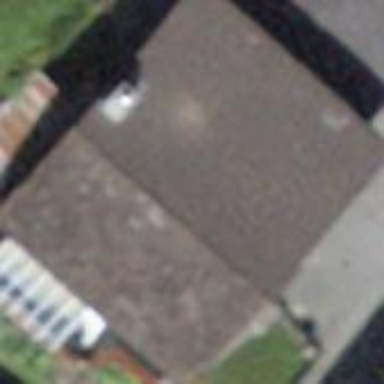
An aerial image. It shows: Building.